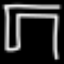
Label: pants